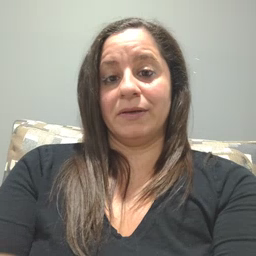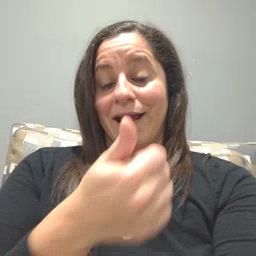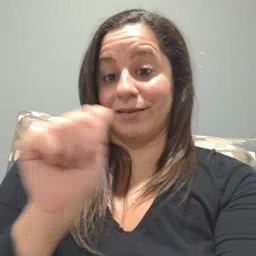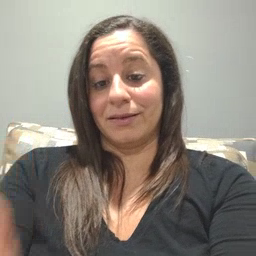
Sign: any